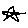
Label: star